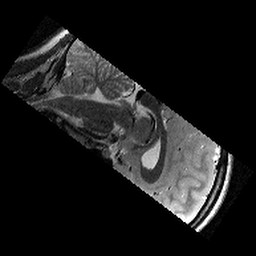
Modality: T2w
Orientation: sagittal
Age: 11
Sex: female
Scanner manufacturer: siemens
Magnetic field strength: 3 T
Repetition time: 9.23 s
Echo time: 0.067 s